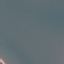
Label: SeaLake